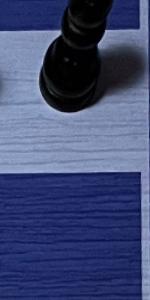
Label: Empty